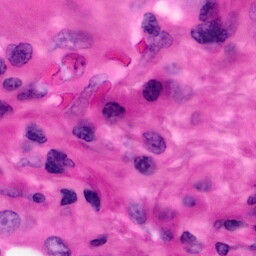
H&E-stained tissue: Pancreatic